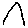
Label: hexagon